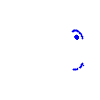
Particle: electron